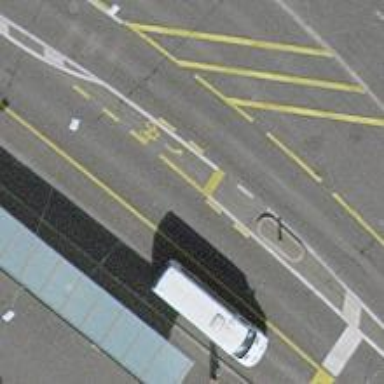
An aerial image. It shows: Bus stop for trolleybuses with designated stop position for public transport.